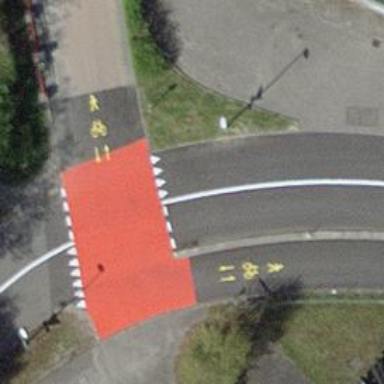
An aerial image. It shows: Road with "give way" sign.